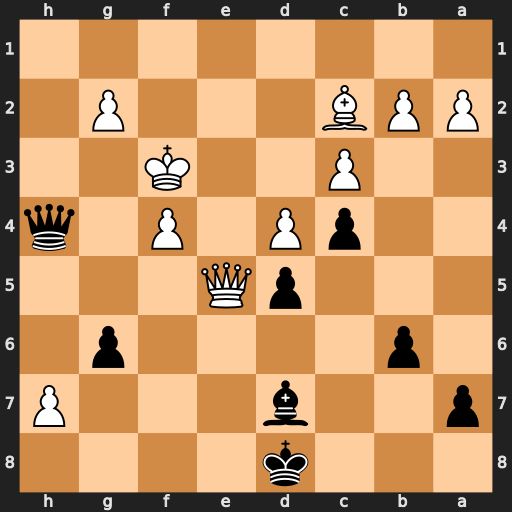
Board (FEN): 3k4/p2b3P/1p4p1/3pQ3/2pP1P1q/2P2K2/PPB3P1/8
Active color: b
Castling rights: -
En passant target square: -
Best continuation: Bg4+ Ke3 Qe1#